Brain MRI, t1w sequence, axial 2D slice.
Patient: age 23, sex F, weight 95 kg, height 1.95 m
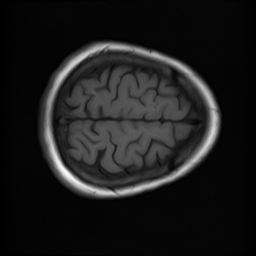